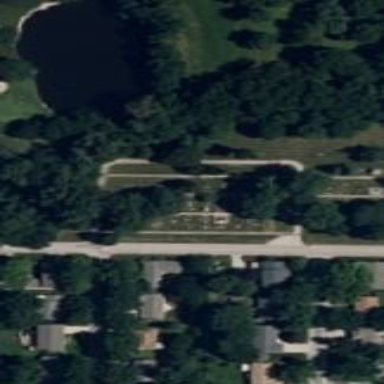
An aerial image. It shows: Cemetery.